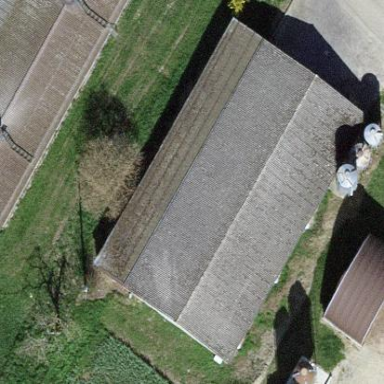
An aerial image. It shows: Farm building.